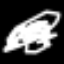
Label: donut